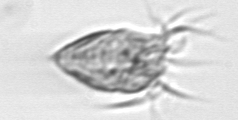
Label: Strombidium_morphotype1